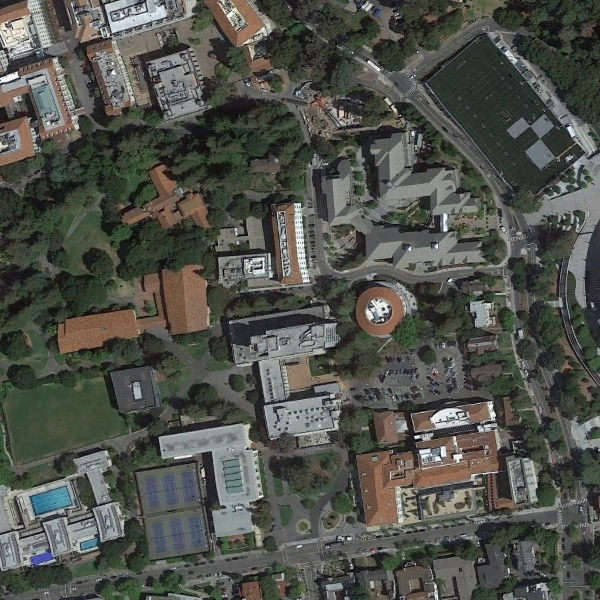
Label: School